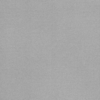
Label: dusty